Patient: sex M, age 61
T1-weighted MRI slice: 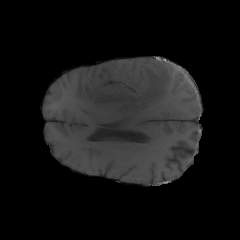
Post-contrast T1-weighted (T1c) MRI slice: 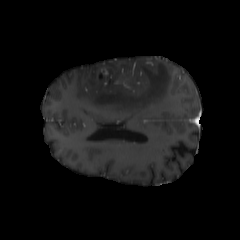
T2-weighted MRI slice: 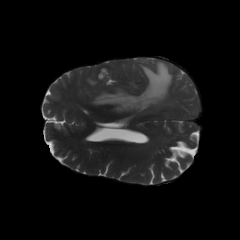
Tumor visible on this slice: yes
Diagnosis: Glioblastoma, IDH-wildtype
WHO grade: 4